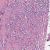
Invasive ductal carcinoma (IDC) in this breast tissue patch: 0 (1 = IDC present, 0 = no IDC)